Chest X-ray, PA view. Patient: 58 years old, sex M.
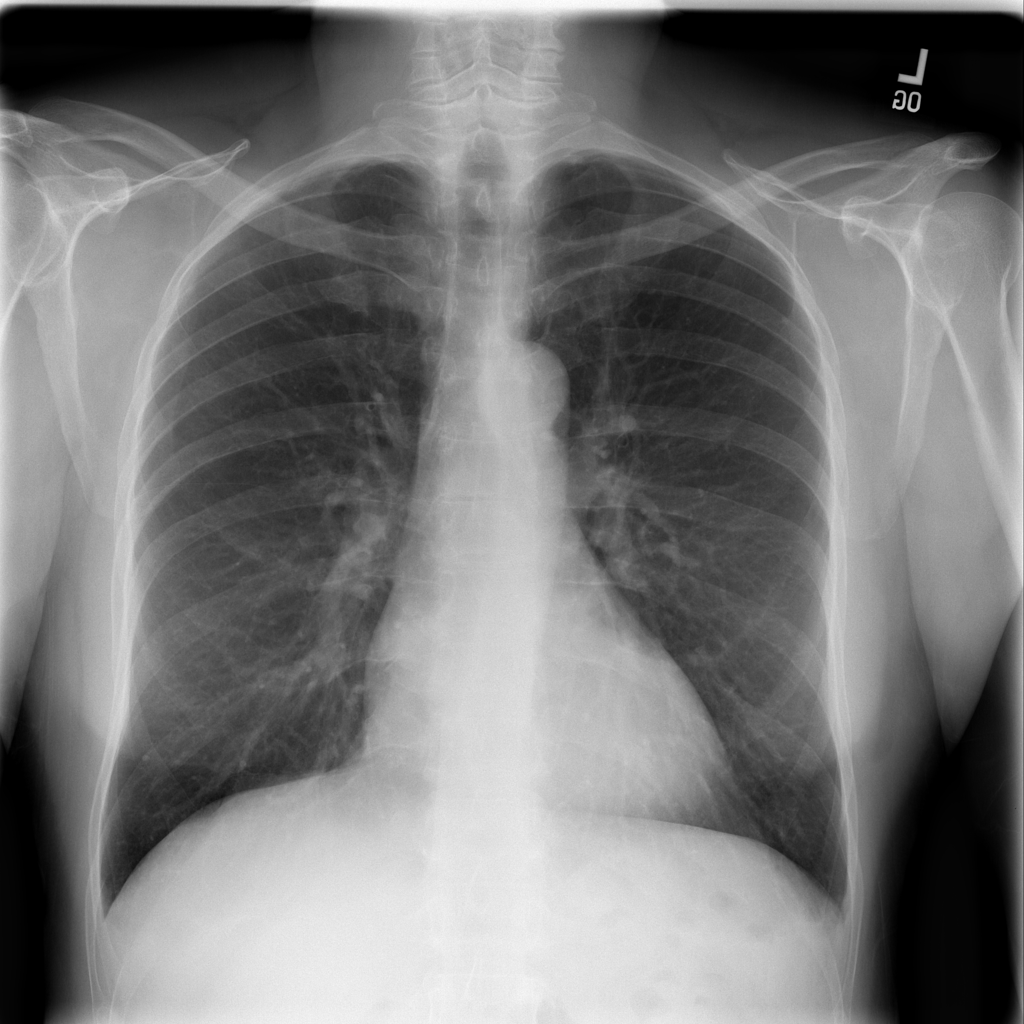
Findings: No Finding